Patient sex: M
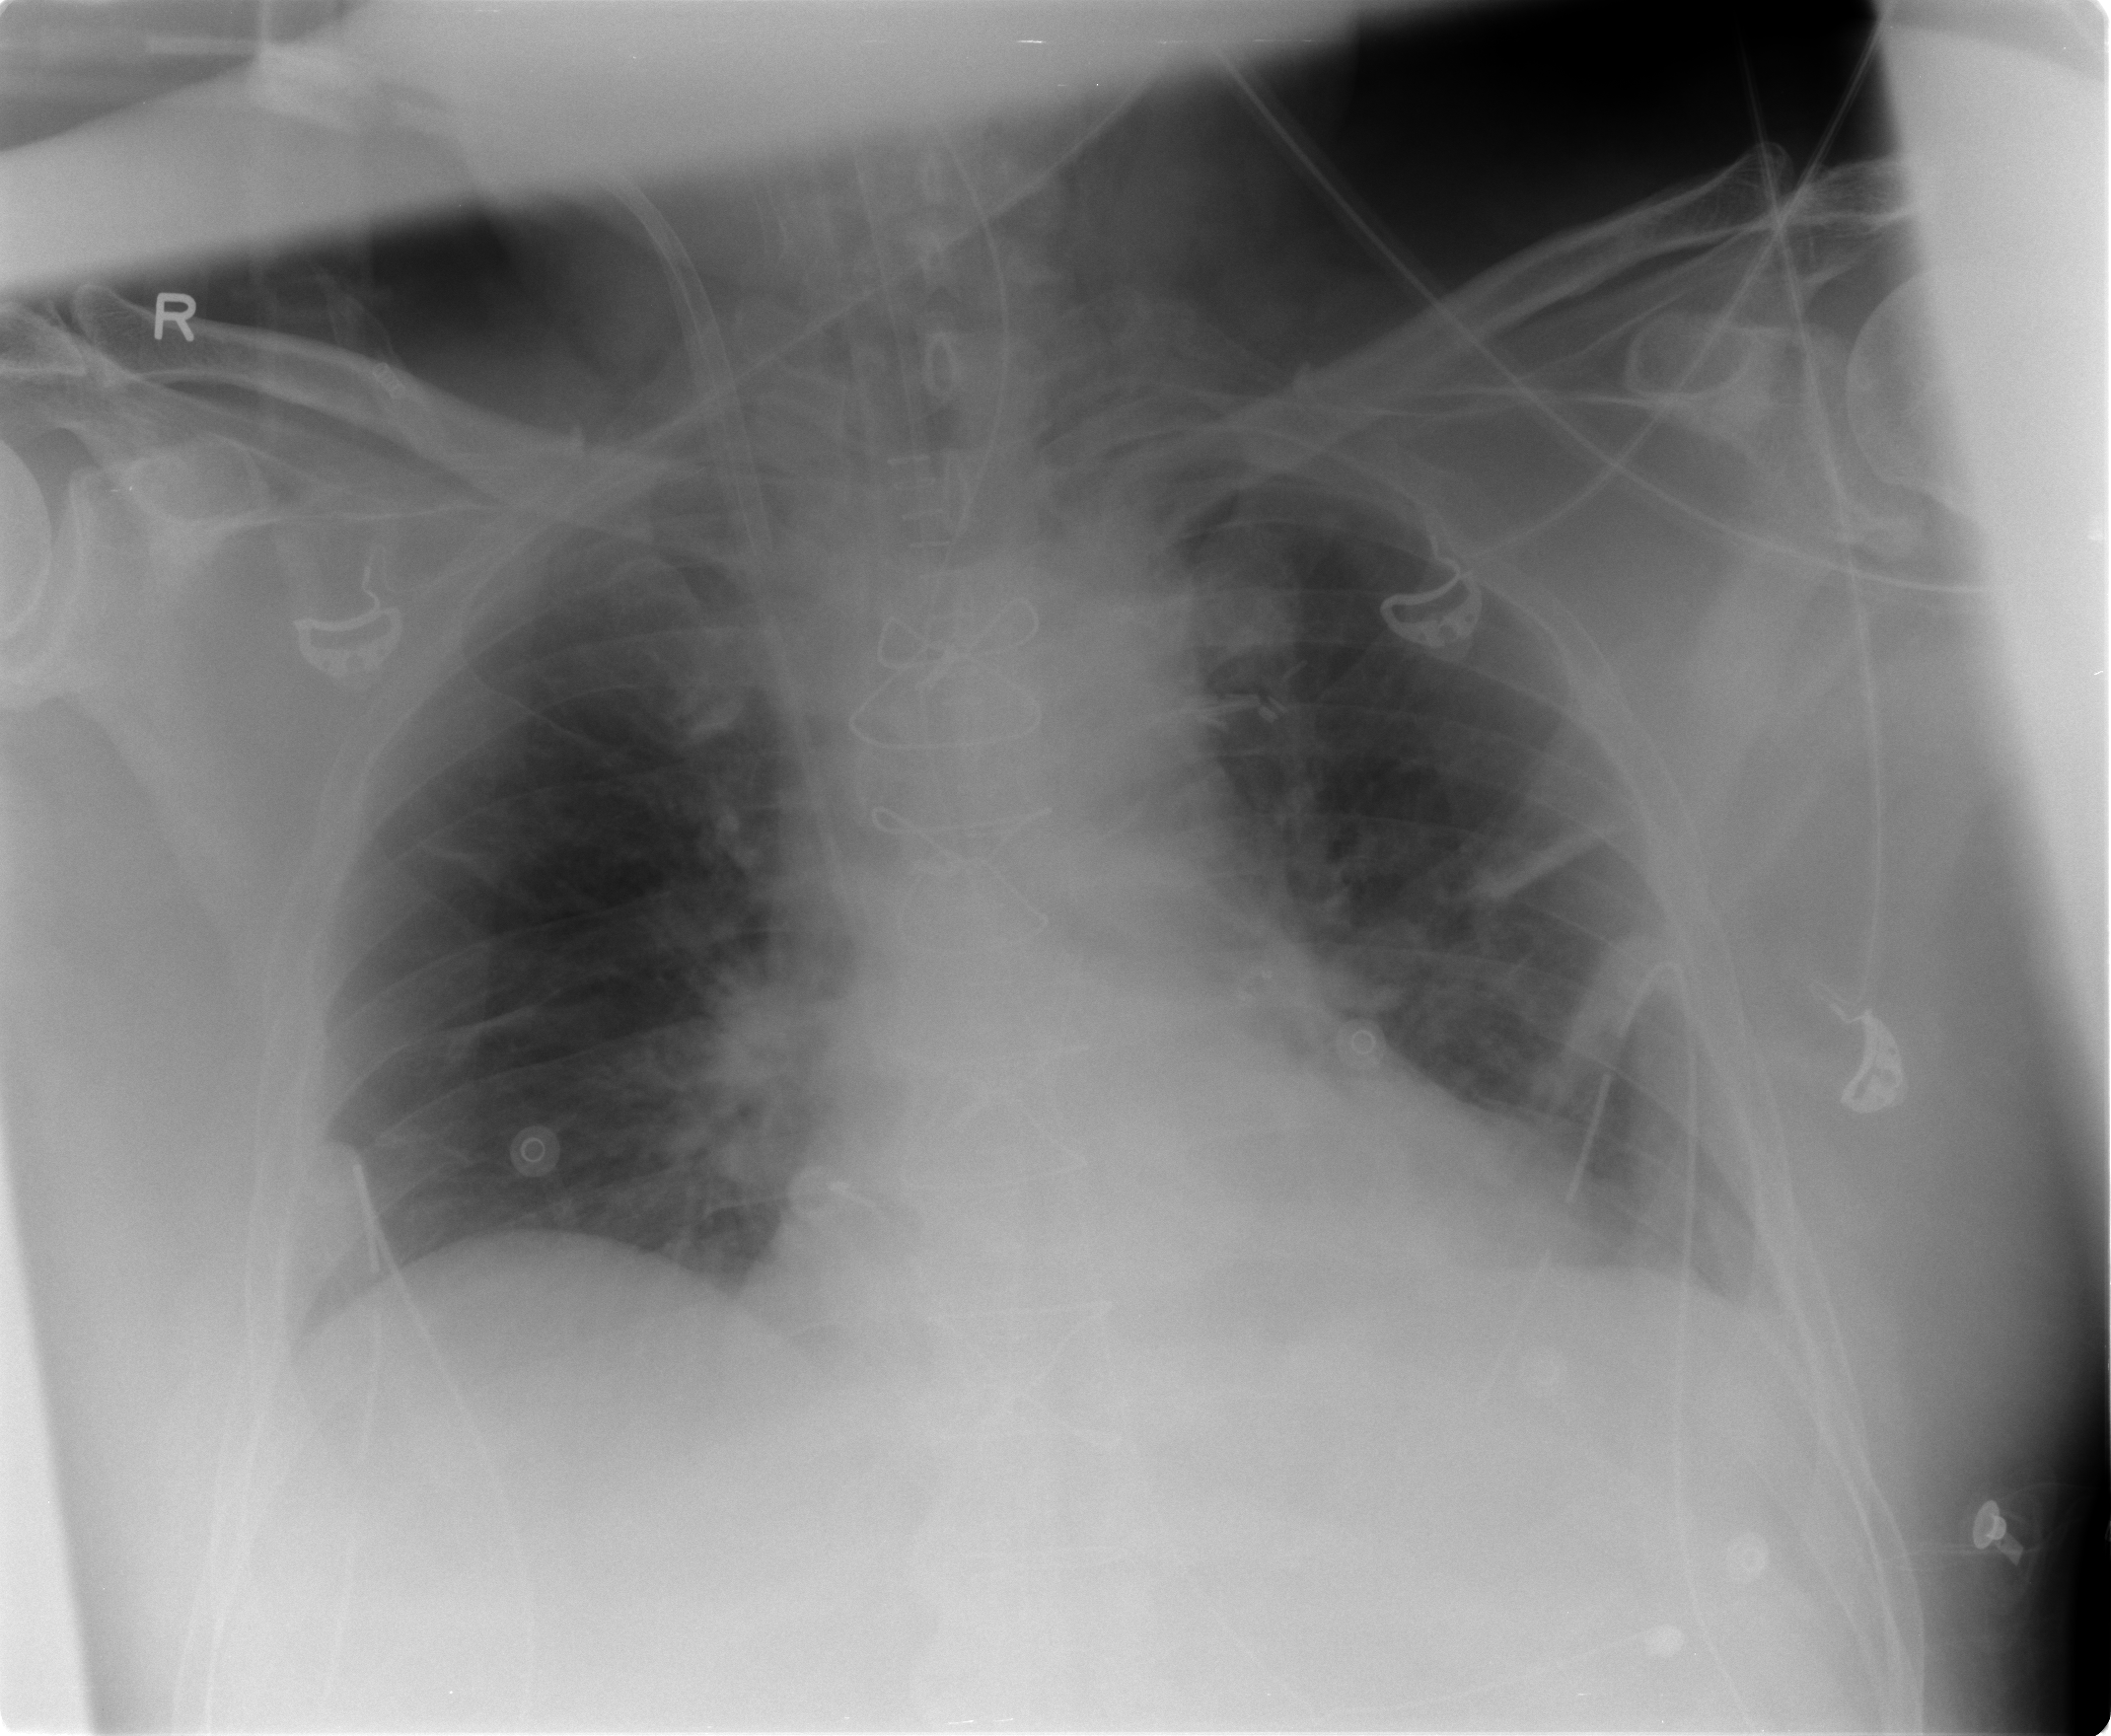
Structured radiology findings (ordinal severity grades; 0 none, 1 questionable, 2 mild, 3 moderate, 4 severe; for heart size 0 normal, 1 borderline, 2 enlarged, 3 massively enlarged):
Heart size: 1
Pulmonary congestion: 1
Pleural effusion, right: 0
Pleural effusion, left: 2
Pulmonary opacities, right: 0
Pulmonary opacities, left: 0
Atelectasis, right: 0
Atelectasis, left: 2